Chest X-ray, PA view. Patient: 61 years old, sex F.
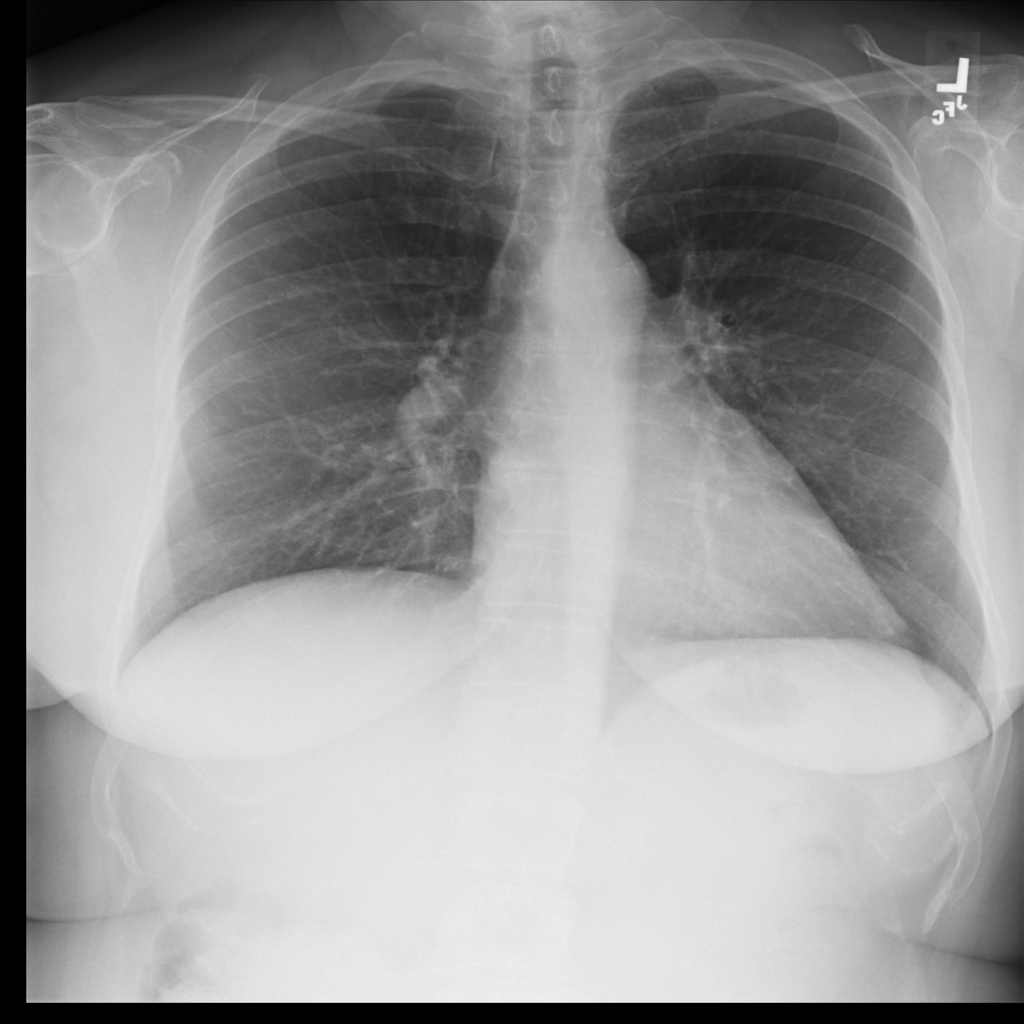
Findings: No Finding